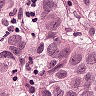
Metastatic tissue present: yes